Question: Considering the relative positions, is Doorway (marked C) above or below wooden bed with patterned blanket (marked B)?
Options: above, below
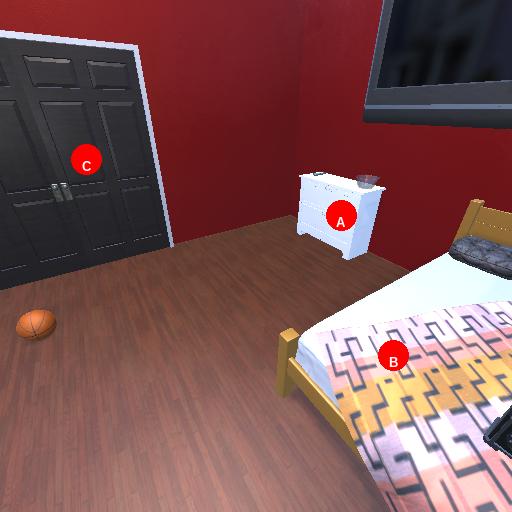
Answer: above